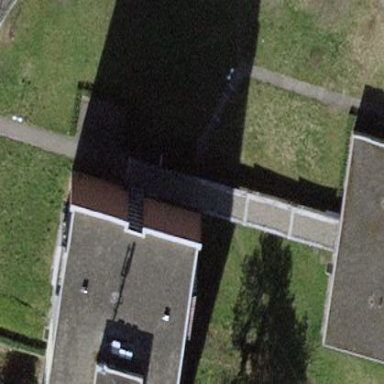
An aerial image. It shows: View of roof of building.